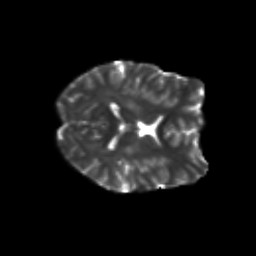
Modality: T2w
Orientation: axial
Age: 23
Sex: female
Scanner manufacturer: siemens
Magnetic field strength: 3 T
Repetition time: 3.5 s
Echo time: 0.125 s